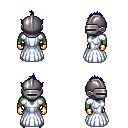
a pixel art fantasy rpg character, male body template, orc, green skin, underdress, gold greaves, blue mohawk hairstyle, metal helm, gold gloves, metal boots, four views (front, back, left, right), 2x2 character sprite sheet, small pixel art, hard edges, no anti-aliasing